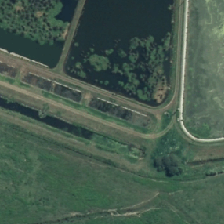
Land cover: lake_pond